Question: I have specified retina and non retina images and verified I put them in the right location in Xcode. After archiving the app, the icon appears blurry as shown in attachment.
What can I do to fix this?

Plist file:
'''
<?xml version="1.0" encoding="UTF-8"?>
<!DOCTYPE plist PUBLIC "-//Apple//DTD PLIST 1.0//EN" "http://www.apple.com/DTDs/PropertyList-1.0.dtd">
<plist version="1.0">
<dict>
<key>CFBundleDevelopmentRegion</key>
<string>en</string>
<key>CFBundleDisplayName</key>
<string>${PRODUCT_NAME}</string>
<key>CFBundleExecutable</key>
<string>${EXECUTABLE_NAME}</string>
<key>CFBundleIcons</key>
<dict>
<key>CFBundlePrimaryIcon</key>
<dict>
<key>CFBundleIconFiles</key>
<array>
<string>app_icon_57.png</string>
<string>app_icon_114.png</string>
</array>
</dict>
</dict>
<key>CFBundleIdentifier</key>
<string>com.gannett.democratandchronicle.${PRODUCT_NAME:rfc1034identifier}</string>
<key>CFBundleInfoDictionaryVersion</key>
<string>6.0</string>
<key>CFBundleName</key>
<string>${PRODUCT_NAME}</string>
<key>CFBundlePackageType</key>
<string>APPL</string>
<key>CFBundleShortVersionString</key>
<string>1.0</string>
<key>CFBundleSignature</key>
<string>????</string>
<key>CFBundleVersion</key>
<string>1.0</string>
<key>LSRequiresIPhoneOS</key>
<true/>
<key>UIMainStoryboardFile</key>
<string>MainStoryboard</string>
<key>UIRequiredDeviceCapabilities</key>
<array>
<string>armv7</string>
</array>
<key>UISupportedInterfaceOrientations</key>
<array>
<string>UIInterfaceOrientationPortrait</string>
</array>
</dict>
'''
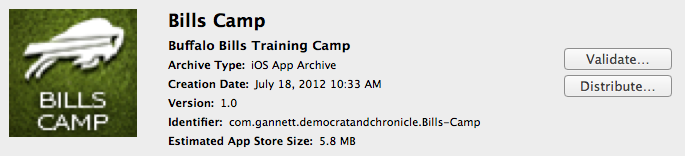
Answer: It is only blurry in the organizer.
It has no effect on the Icon on the users device or on the App Store.